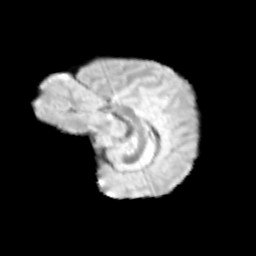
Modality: T2w
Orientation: sagittal
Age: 10
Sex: female
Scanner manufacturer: siemens
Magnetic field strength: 3 T
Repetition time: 3.8 s
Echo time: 0.07 s